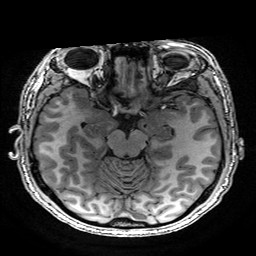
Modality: T1w
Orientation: coronal
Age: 32
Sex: male
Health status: healthy
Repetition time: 2.53 s
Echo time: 0.0034 s